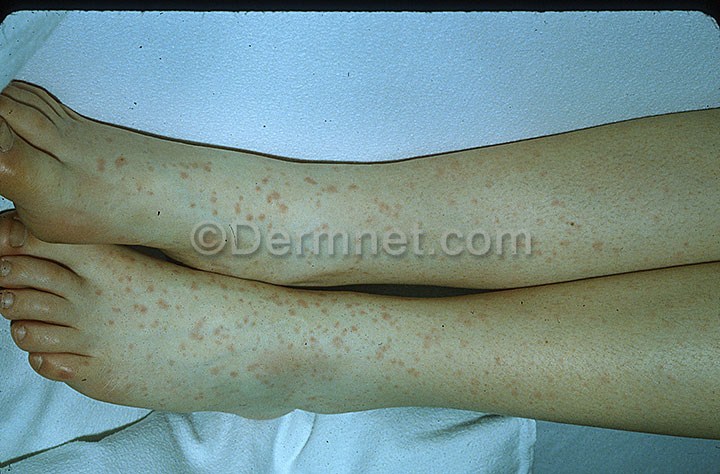
Disease: Cellulitis Impetigo and other Bacterial Infections